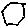
Label: hexagon